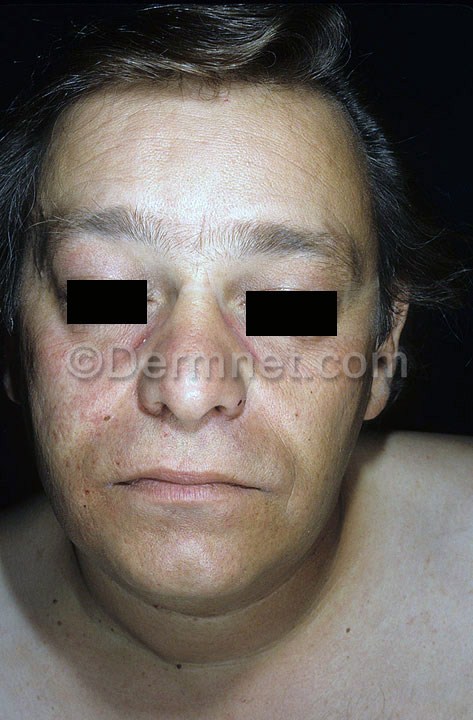
Disease: Vascular Tumors